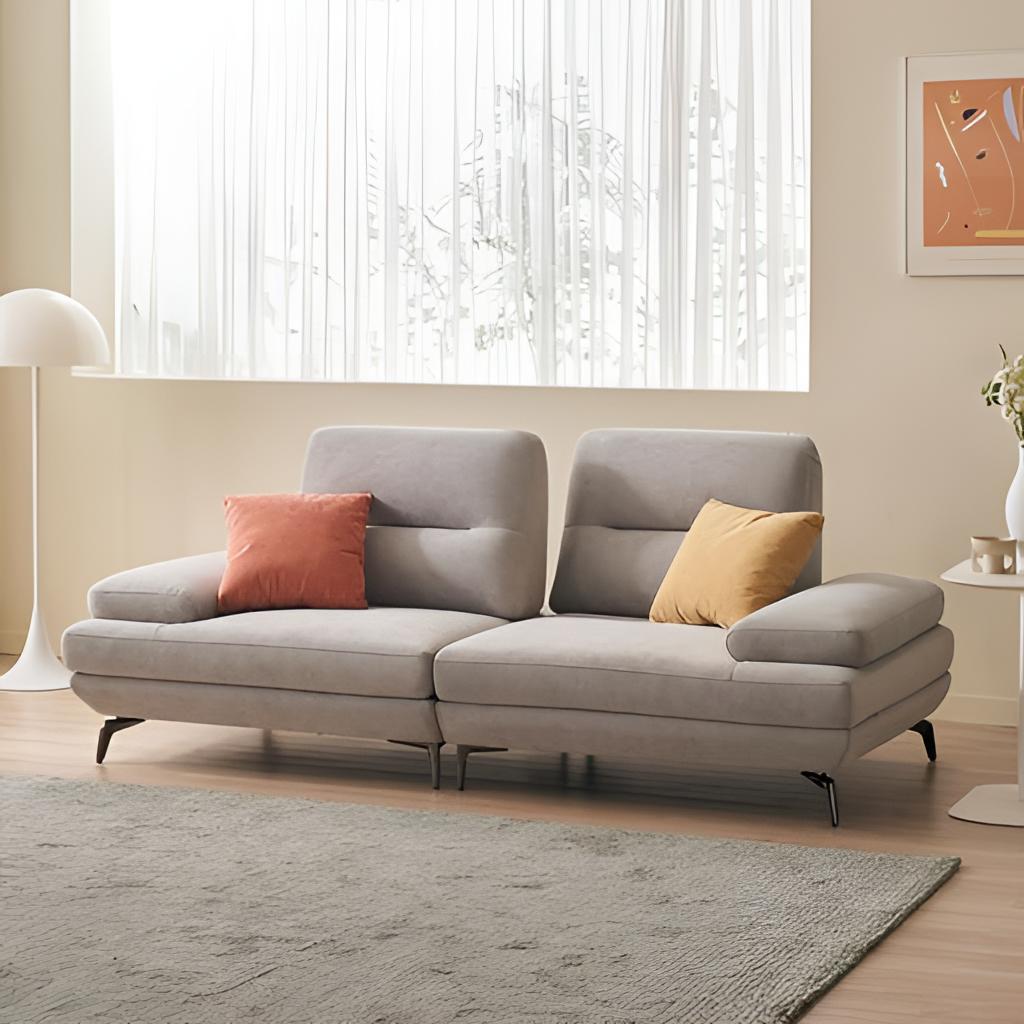
living room, fabric sofa, cream paint wallpaper, with solid pattern, wood flooring, with plank pattern, modern